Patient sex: F
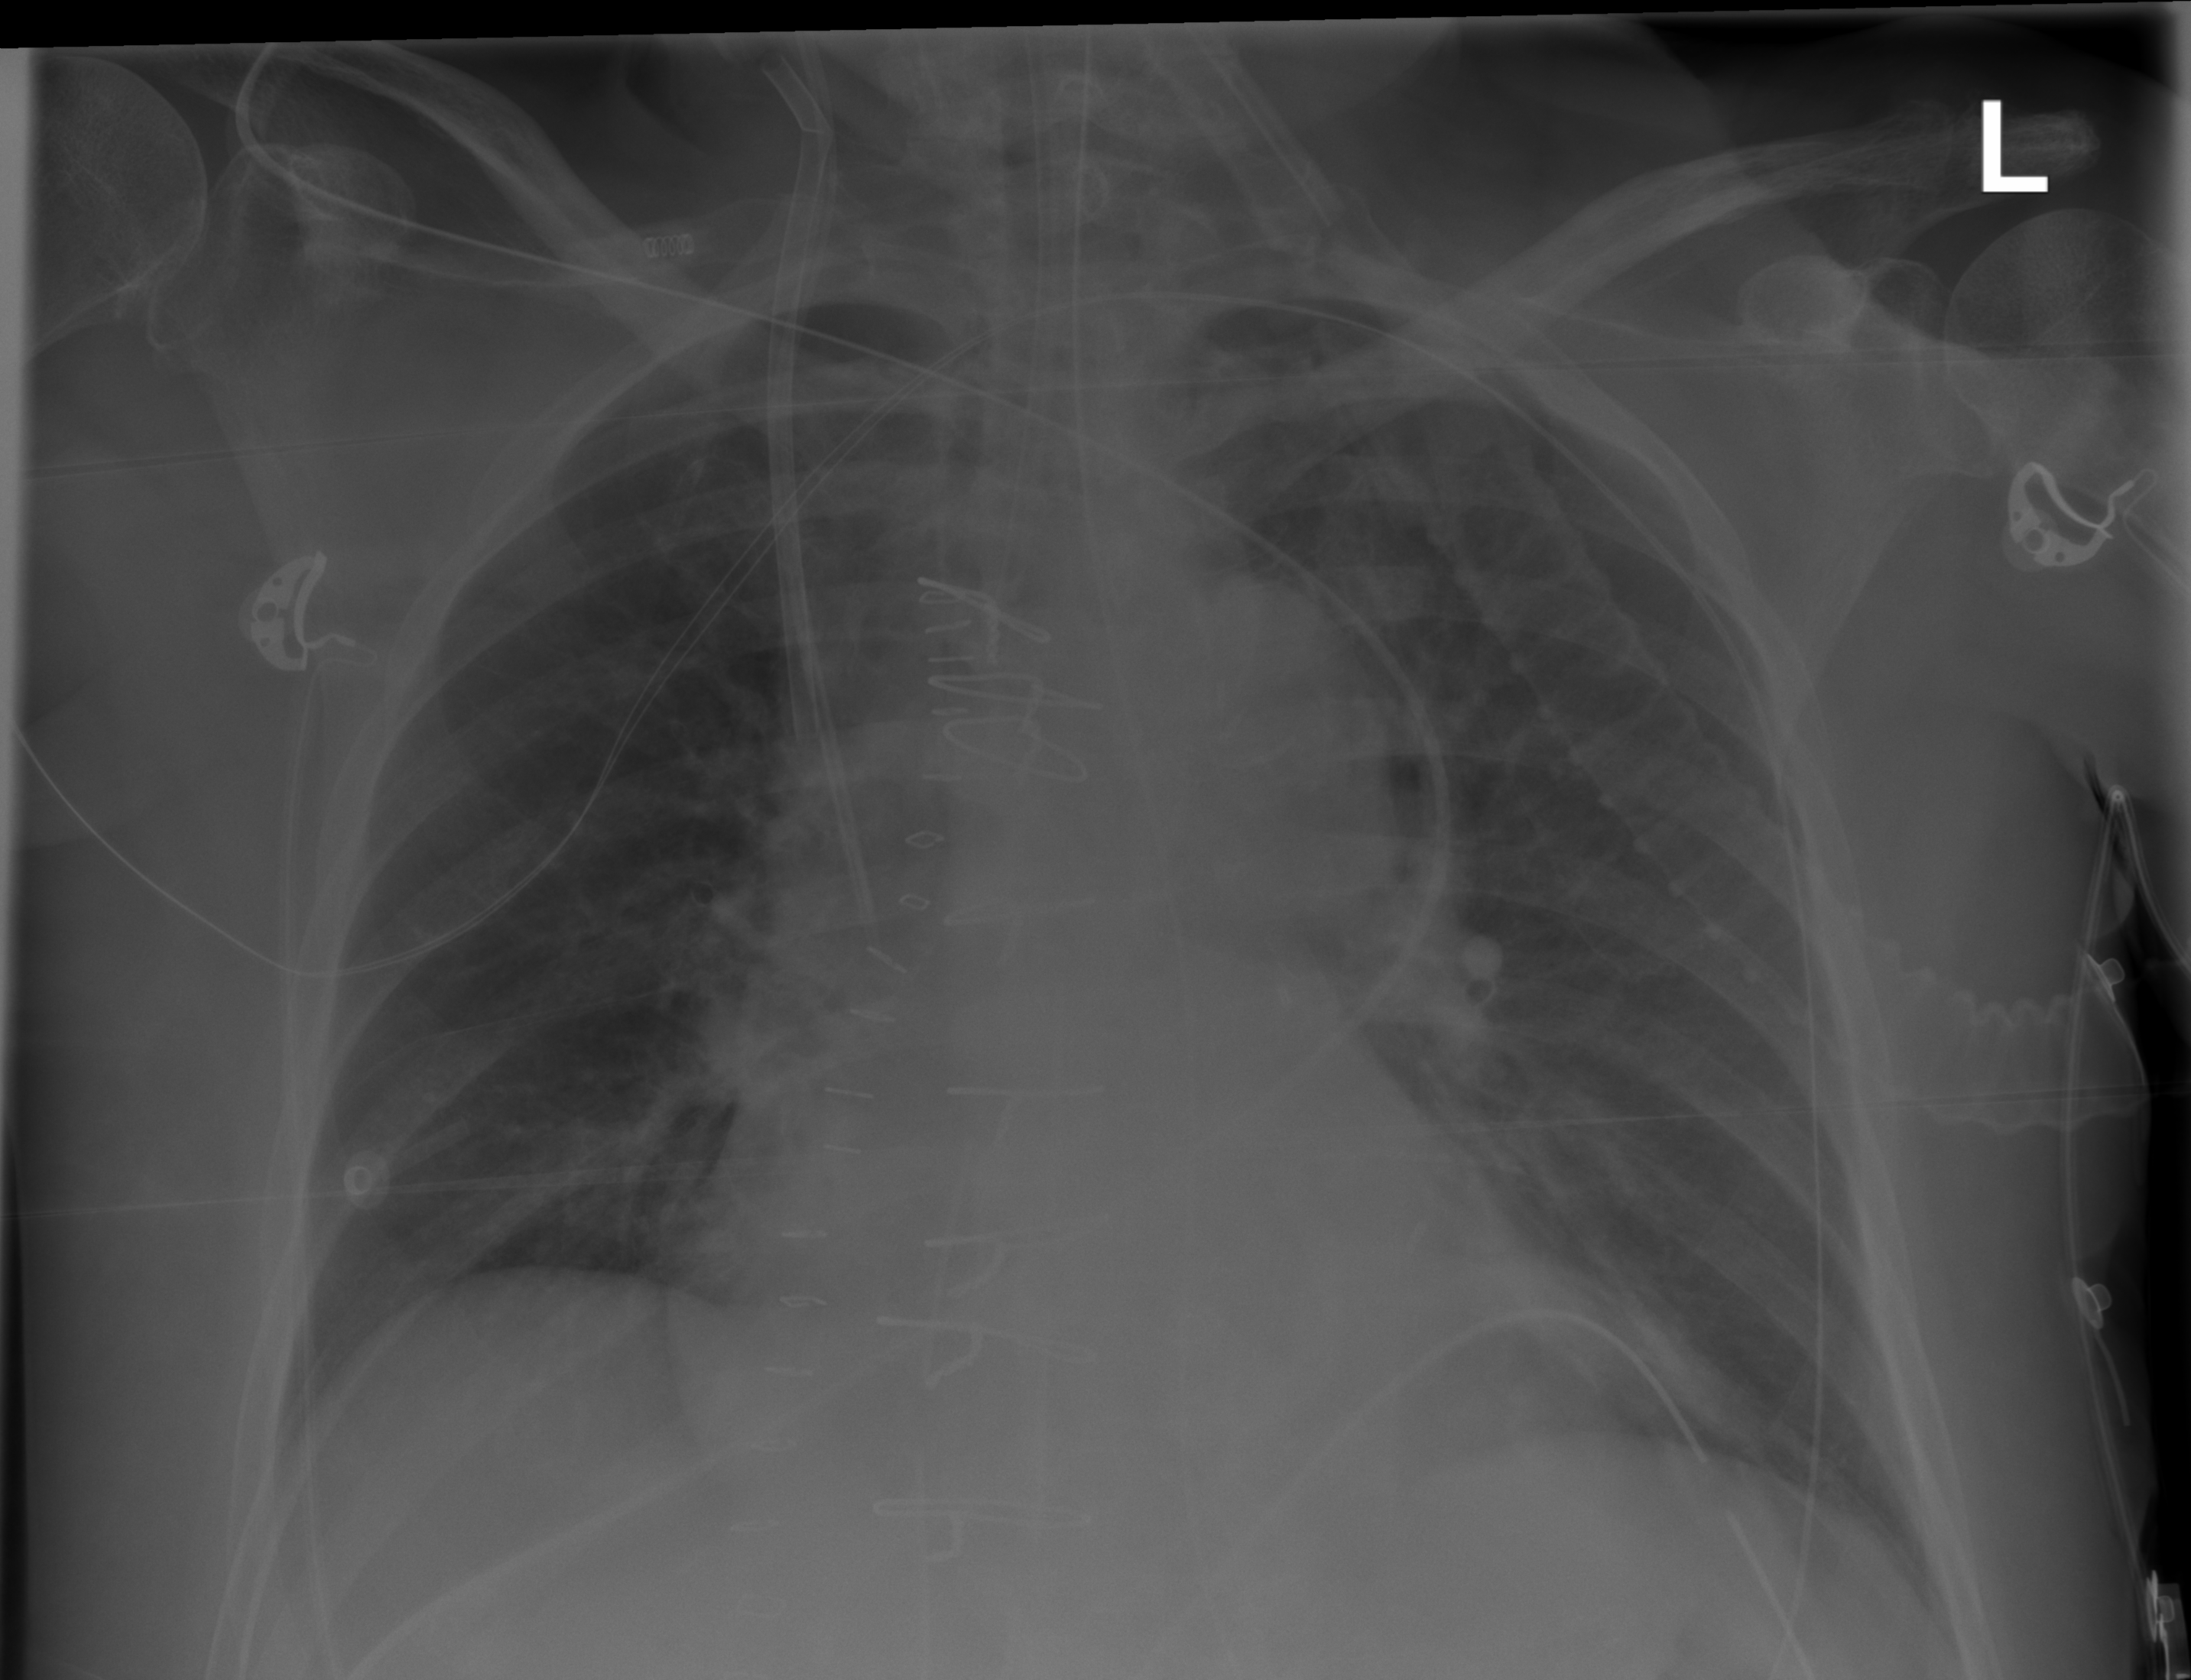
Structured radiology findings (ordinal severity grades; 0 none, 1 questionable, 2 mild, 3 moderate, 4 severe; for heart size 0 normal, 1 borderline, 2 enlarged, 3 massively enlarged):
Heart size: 0
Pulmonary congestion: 0
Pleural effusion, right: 0
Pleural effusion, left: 0
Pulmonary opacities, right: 0
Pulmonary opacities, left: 0
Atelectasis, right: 0
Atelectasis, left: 0